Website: walmart
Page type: account-selection
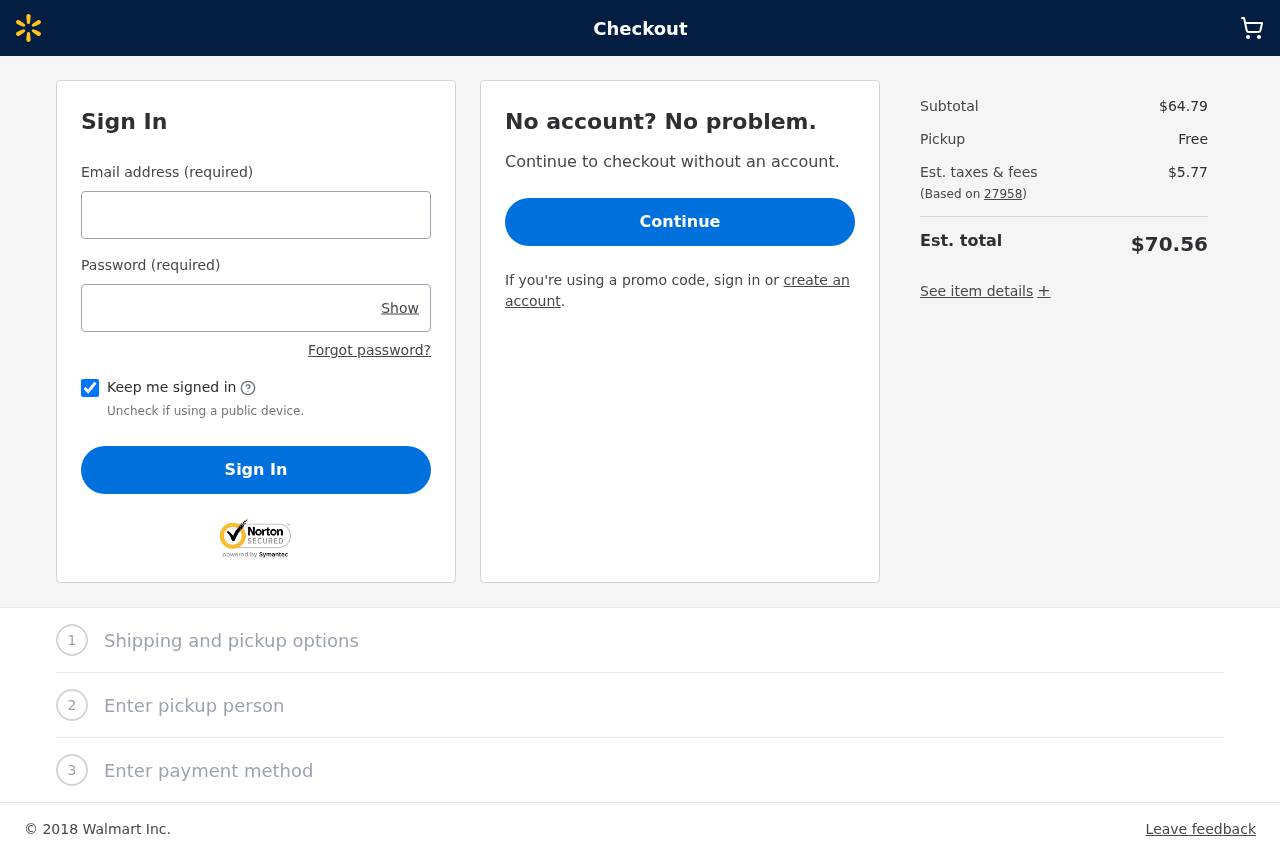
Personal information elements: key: PII_LOGIN_USERNAME
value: john1851
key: PII_POSTCODE
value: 27958
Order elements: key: ORDER_SUBTOTAL
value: $64.79
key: ORDER_TAX
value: $5.77
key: ORDER_TOTAL
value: $70.56